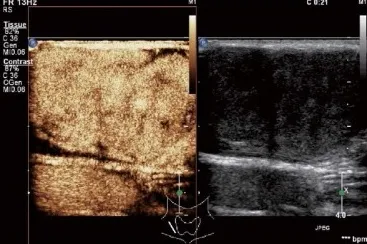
Contrast-enhanced ultrasound and elastosonography appearance of the larger subcutaneous nodules on the bilateral neck. (A,B) Contrast-enhanced ultrasound showed both the larger nodule in the bilateral neck are hypervascular, heterogeneous enhancement, no ring enhancement, and partially clear enhanced boundary.
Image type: radiology (ultrasound)